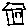
Label: house